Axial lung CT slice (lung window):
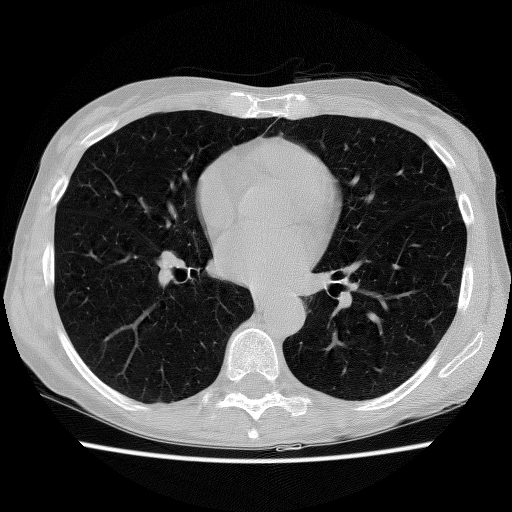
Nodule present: no